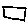
Label: square